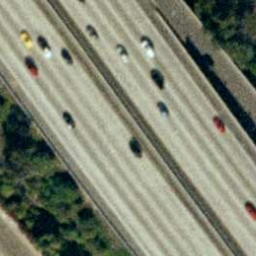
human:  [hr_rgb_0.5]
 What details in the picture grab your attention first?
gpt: freeway